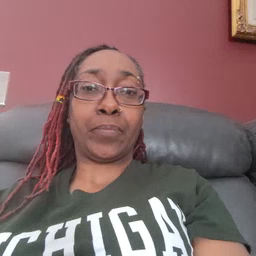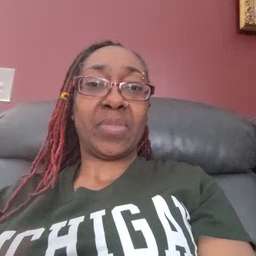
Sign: yucky